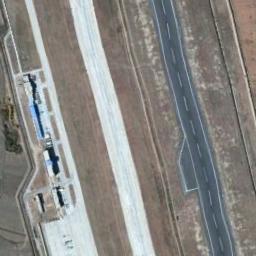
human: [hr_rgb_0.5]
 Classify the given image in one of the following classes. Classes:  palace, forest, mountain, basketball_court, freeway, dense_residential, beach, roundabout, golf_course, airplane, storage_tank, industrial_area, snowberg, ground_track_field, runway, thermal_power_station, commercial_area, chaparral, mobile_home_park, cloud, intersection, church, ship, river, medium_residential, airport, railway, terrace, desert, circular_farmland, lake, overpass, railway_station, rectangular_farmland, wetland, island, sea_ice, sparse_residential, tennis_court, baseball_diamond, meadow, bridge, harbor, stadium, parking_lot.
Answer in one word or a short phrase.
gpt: runway